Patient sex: M
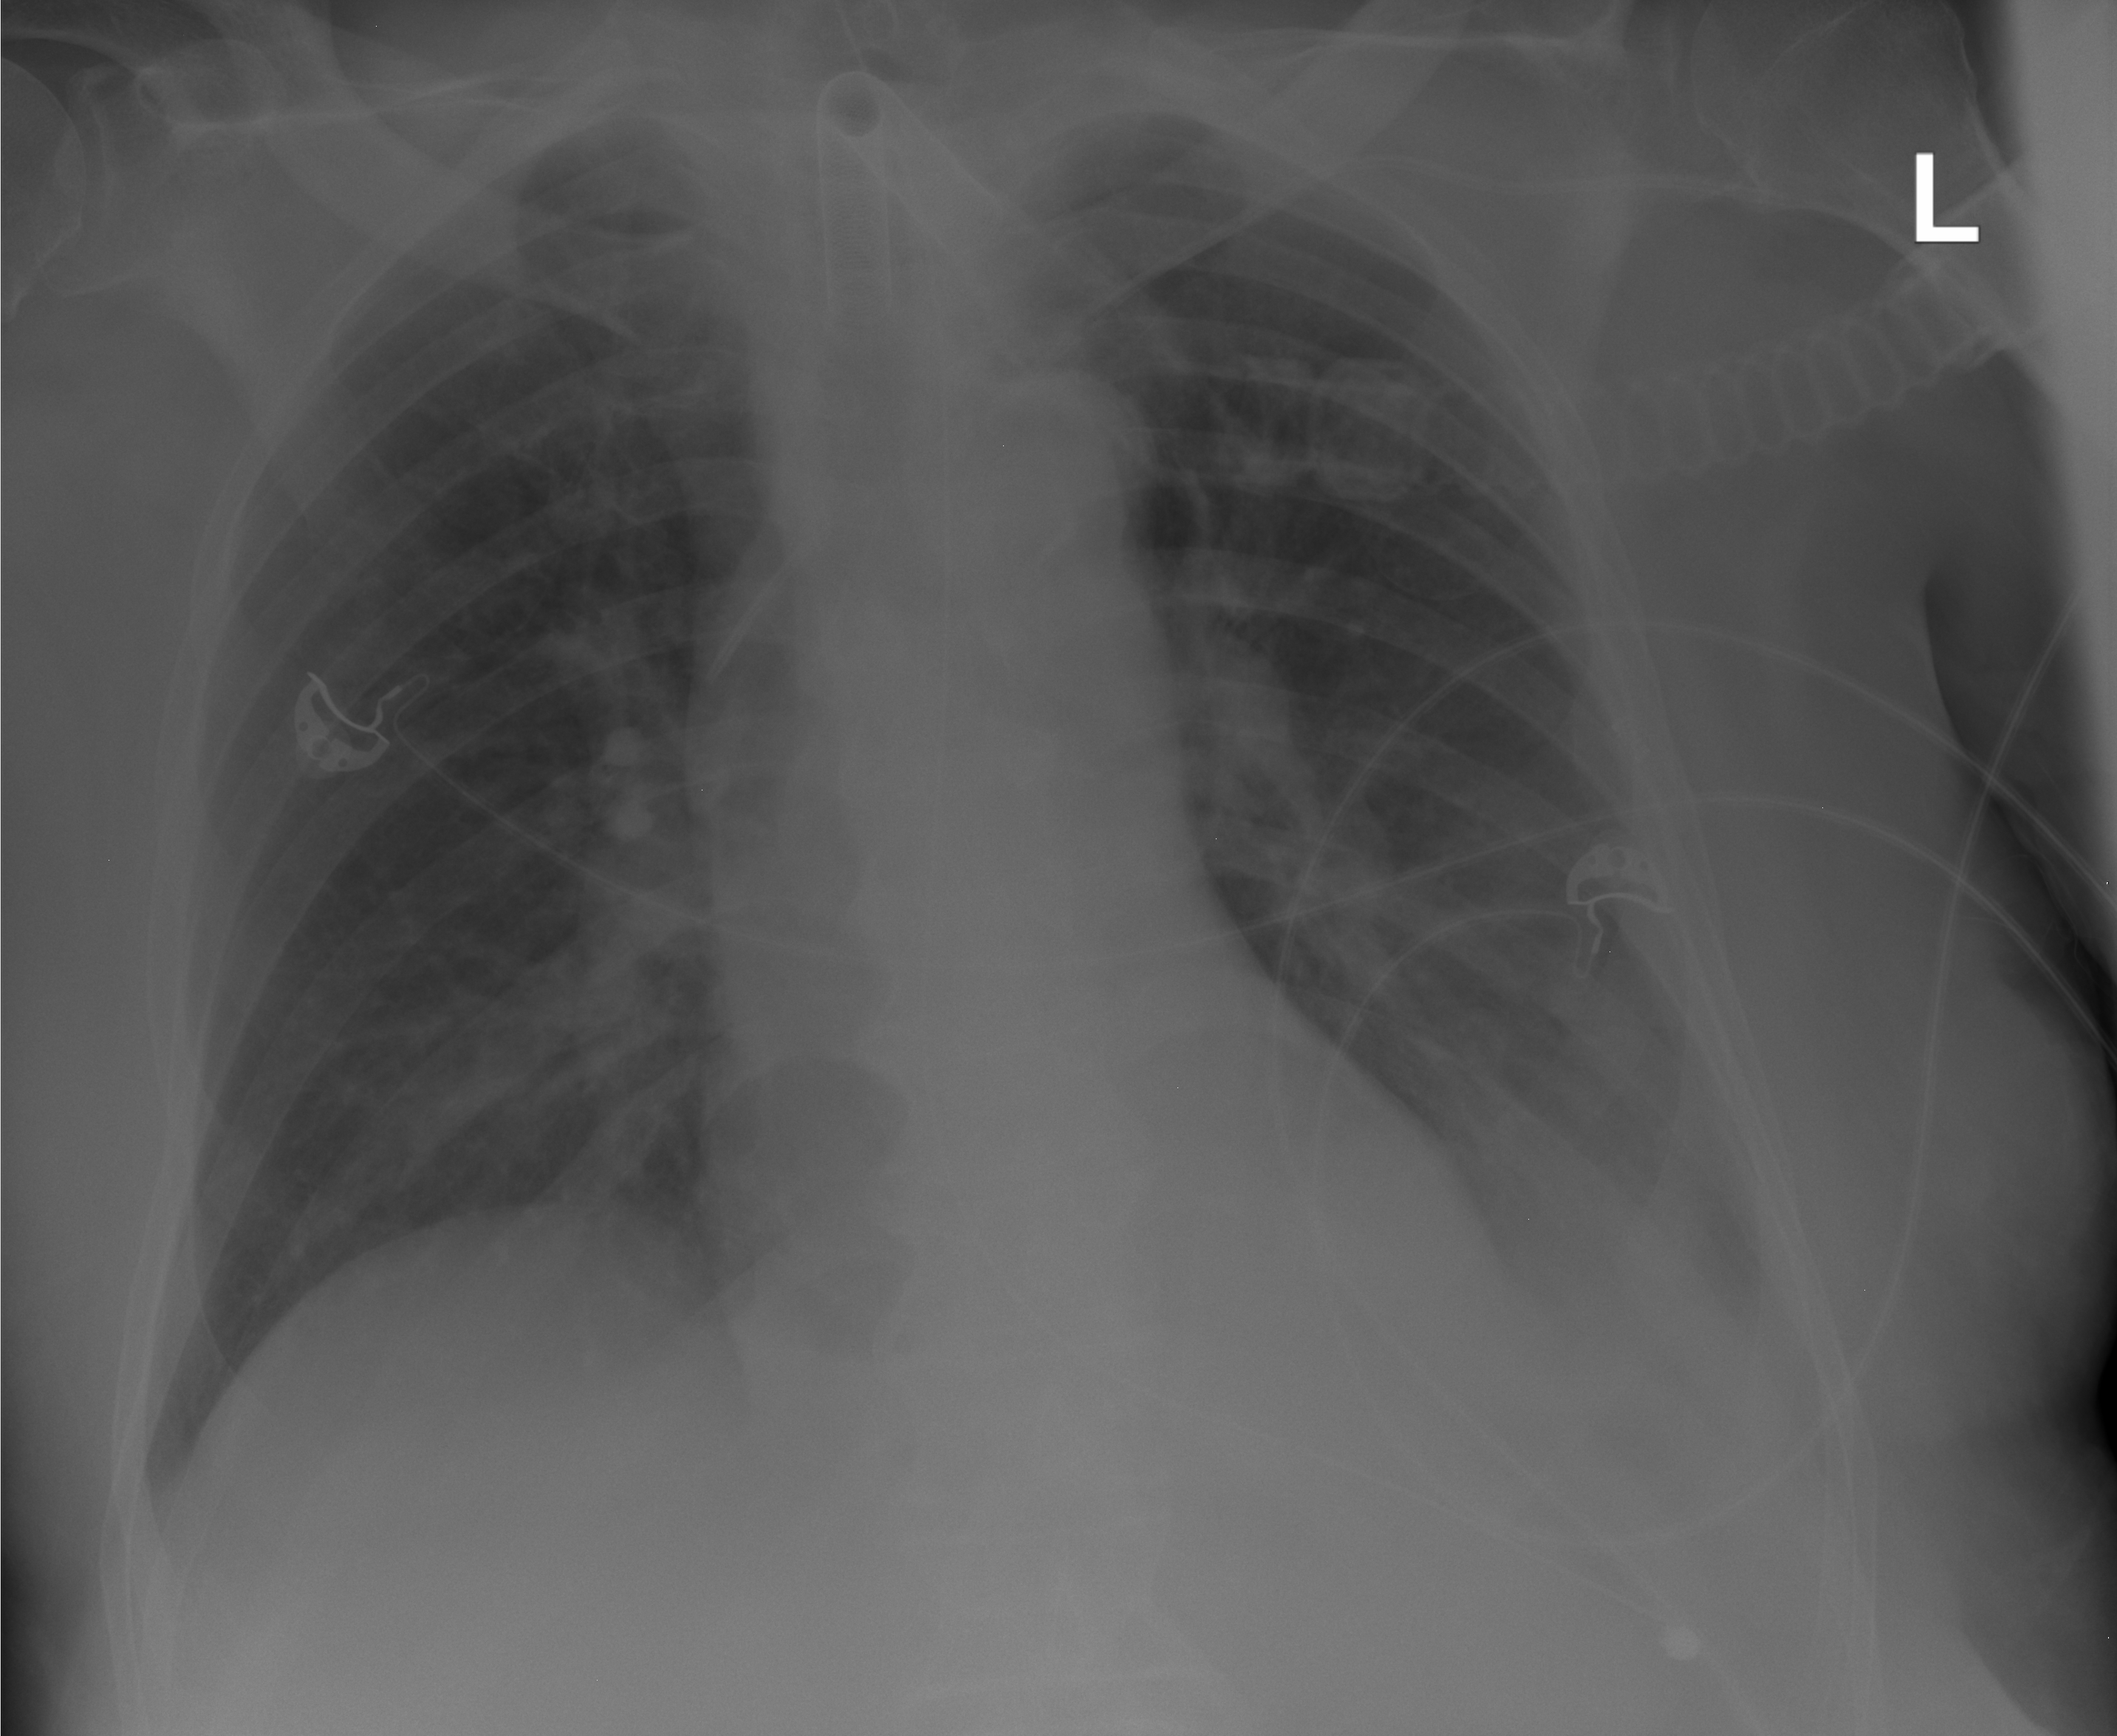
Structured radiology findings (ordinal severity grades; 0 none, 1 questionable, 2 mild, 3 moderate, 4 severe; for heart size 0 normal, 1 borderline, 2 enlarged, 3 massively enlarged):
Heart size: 0
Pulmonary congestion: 0
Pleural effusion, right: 0
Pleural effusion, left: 3
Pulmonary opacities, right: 0
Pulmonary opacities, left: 2
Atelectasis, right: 0
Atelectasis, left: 0